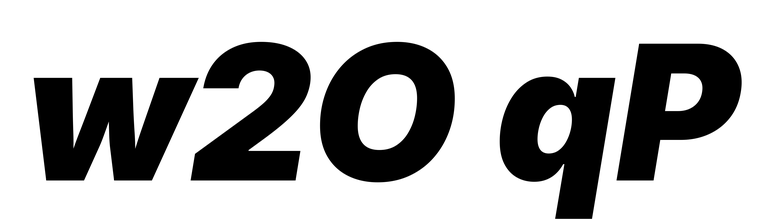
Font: Inter-Italic_Black_Italic